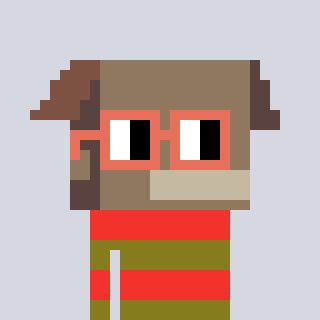
a pixel art character with square orange glasses, a box-shaped head and a gunk-colored body on a cool background